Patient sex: M
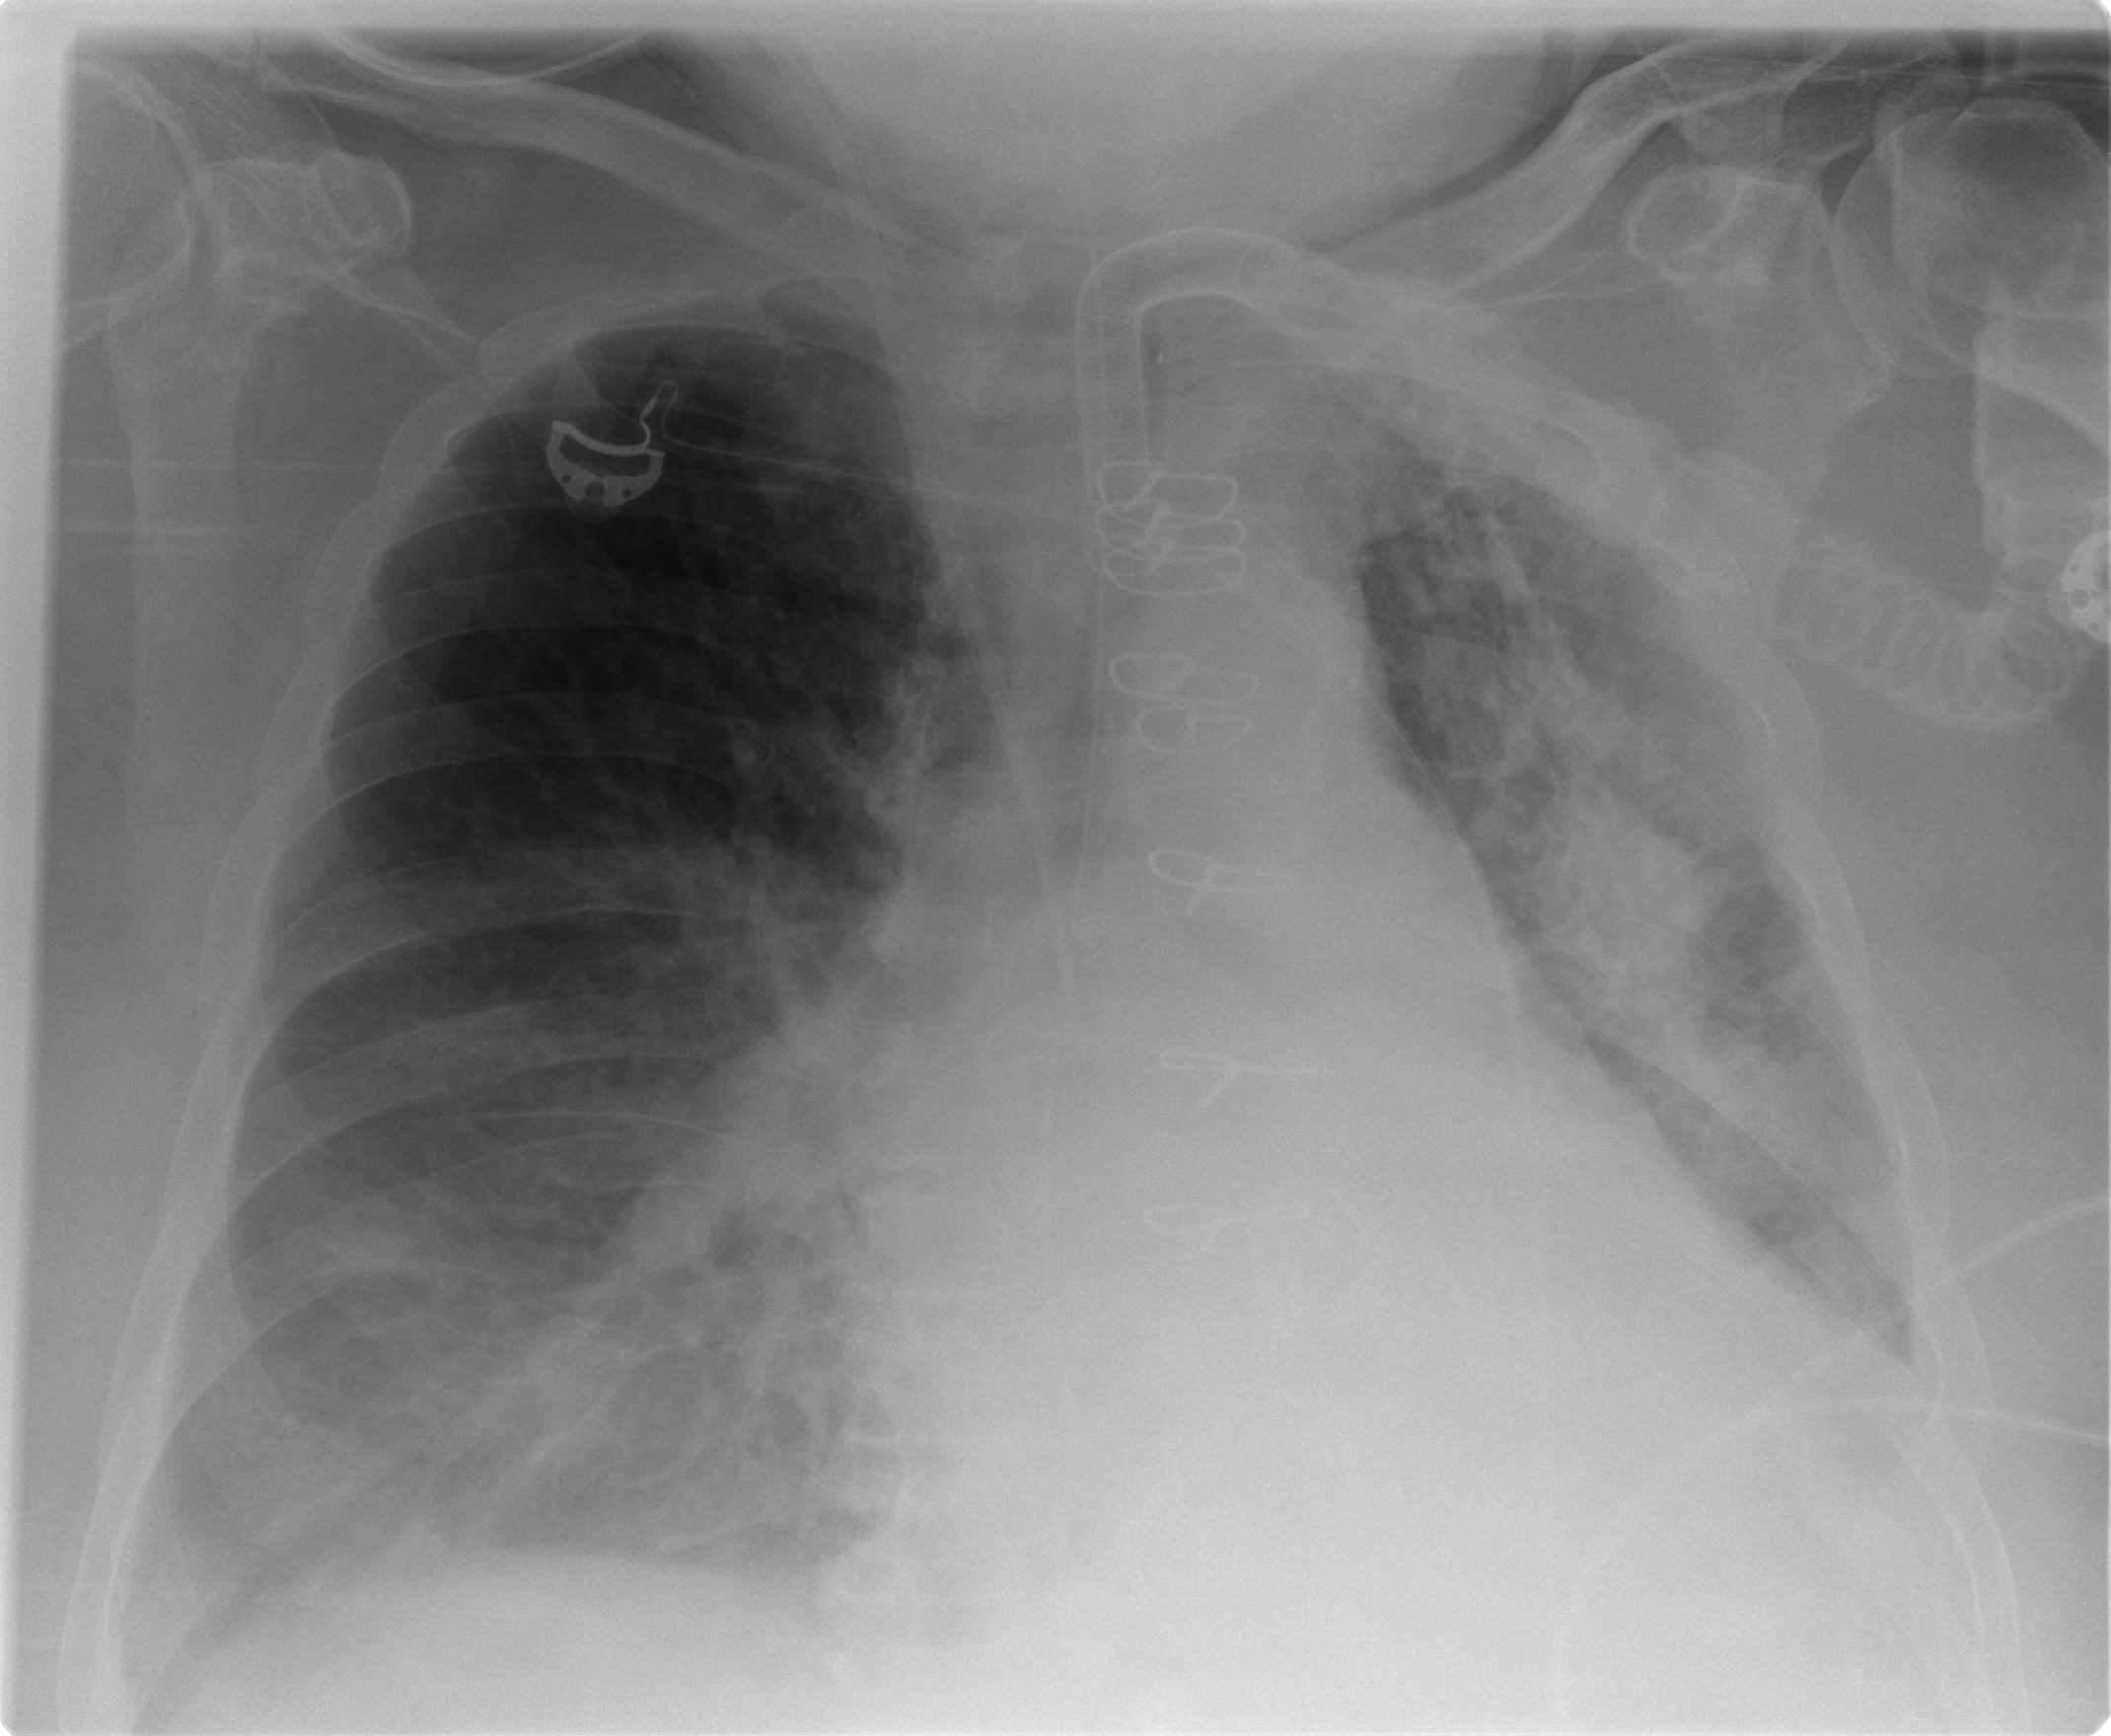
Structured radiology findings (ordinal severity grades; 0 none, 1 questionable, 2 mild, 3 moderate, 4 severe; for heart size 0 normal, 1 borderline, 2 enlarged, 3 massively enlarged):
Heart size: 2
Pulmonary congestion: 2
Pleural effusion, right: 1
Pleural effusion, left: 2
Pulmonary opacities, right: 2
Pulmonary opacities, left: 3
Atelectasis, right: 2
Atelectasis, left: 3